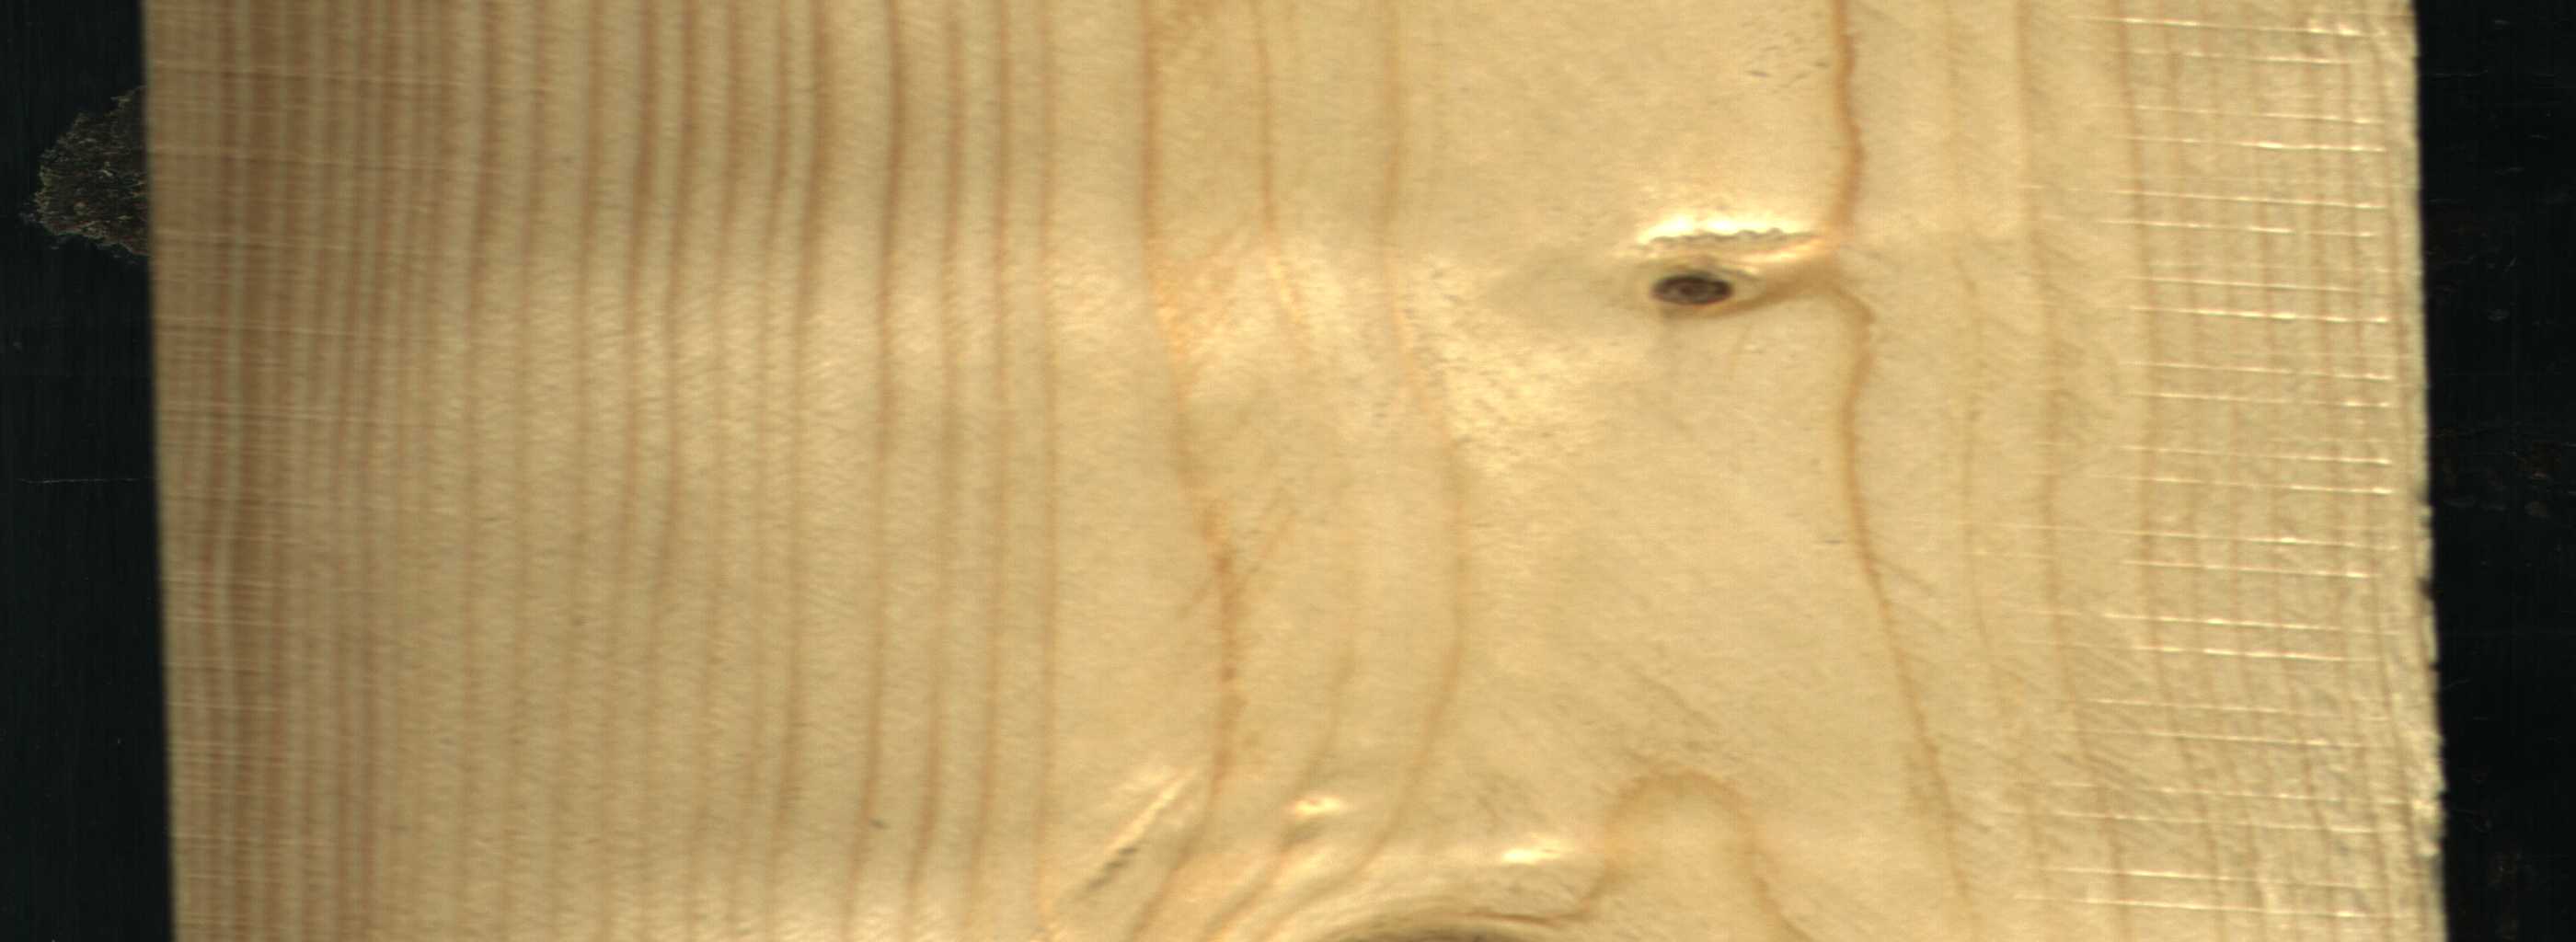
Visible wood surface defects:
Live_Knot